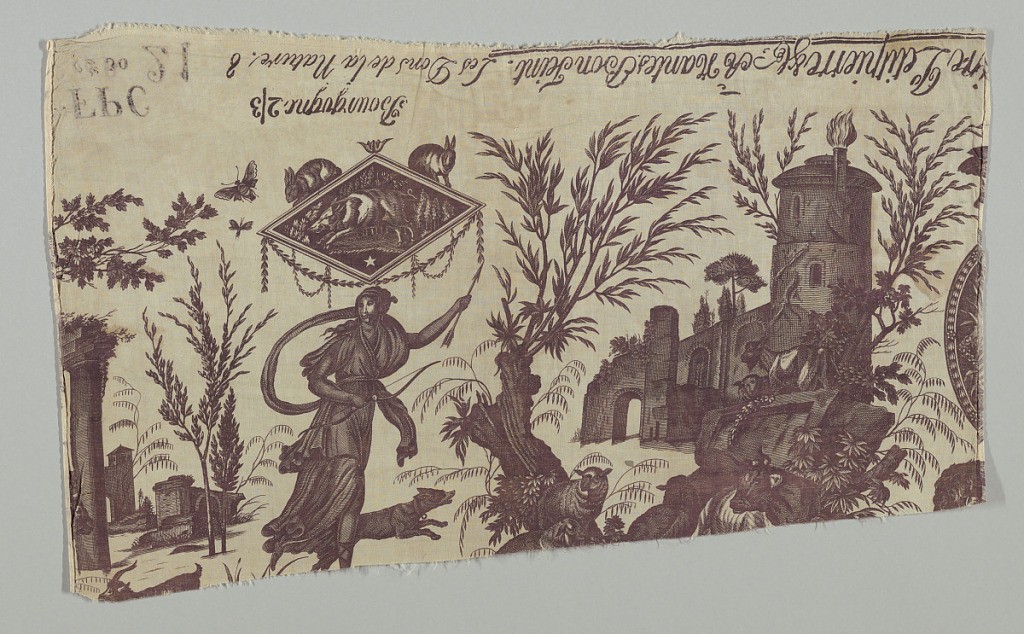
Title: Les Dons de la Nature
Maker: Petitpierre & Compe., (Nantes, France, founded 1770
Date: ca. 1805
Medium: cotton Technique: printed by engraved plate or roller on plain weave
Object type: Chef de piece
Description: Design in purple/brown on white of the goddess Diana and a building with lambs.